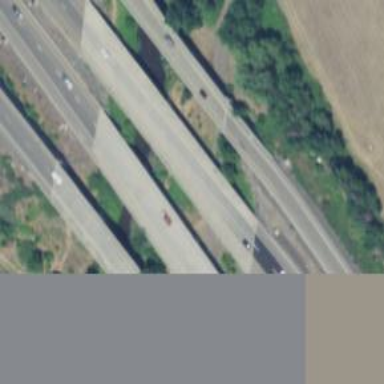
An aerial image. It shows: Bridge that is man-made.